В коробку, закреплённую горизонтально на углу стола, помещён однородный стержень. Он привязан нитью к крышке. Нити же, прикреплённые к концам стержня, выходят наружу через отверстия снизу (рис. 1). К ним можно подвешивать скрепки.  Рис. 1
Предложите и обоснуйте способ найти массу стержня «в скрепках». Проведите необходимые измерения и обработку данных и оцените погрешность результата.
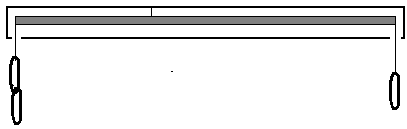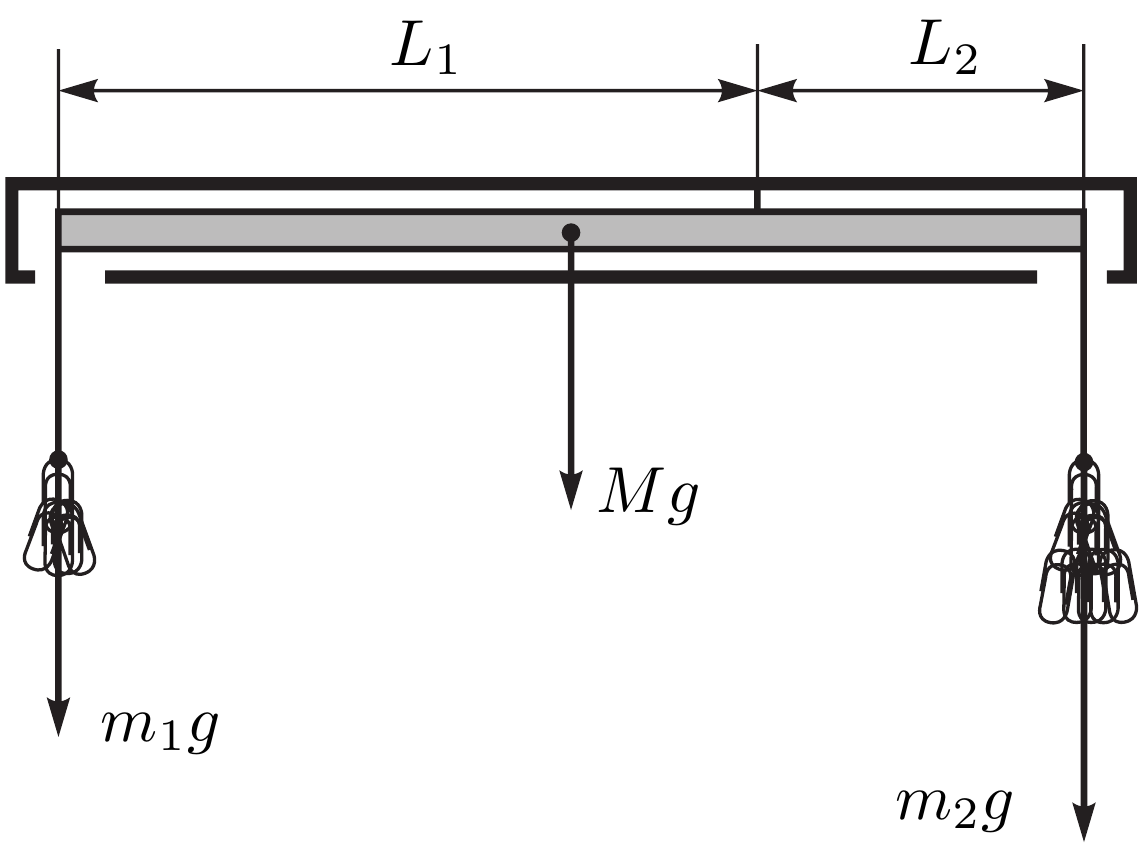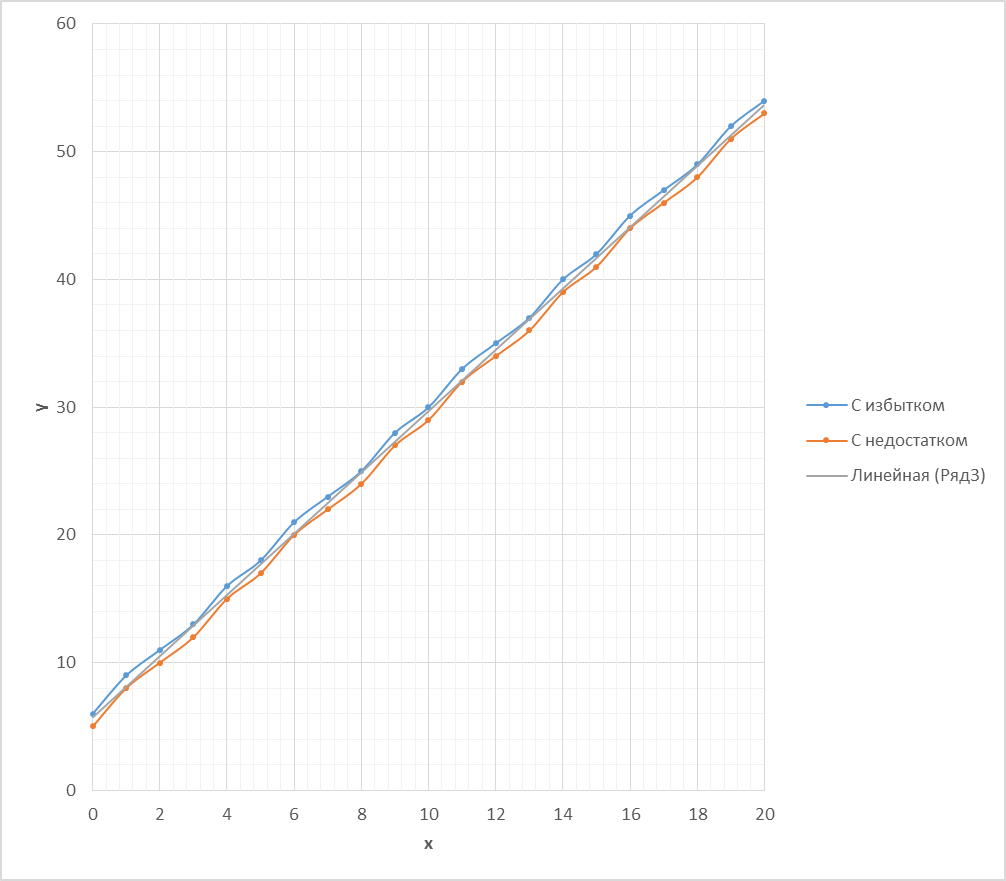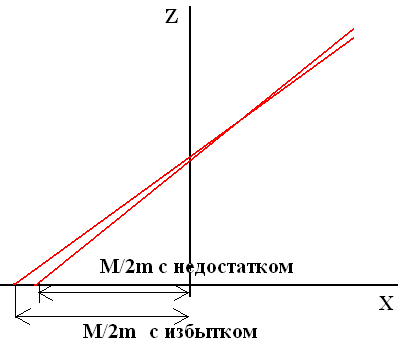
Предложите и обоснуйте способ найти как можно точнее массу стержня «в скрепках». Проведите необходимые измерения и обработку данных и оцените погрешность результата.
Решение: Метод Пусть большее плечо (расстояние от конца стержня до точки подвеса) равно $L_1$, меньшее плечо $-L_2$ а масса стержня $M$. Найдём соотношение для масс подвешенных грузов $m_2$ и $m_1$, обеспечивающих равновесие. Из рассмотрения моментов сил имеем:\[m_2L_2=m_1L_1+\frac{M(L_1+L_2)}{2},\]ведь сила тяжести стержня приложена к его середине, а тогда её плечо — это ${(L_1-L_2)}/{2}$ (рис.2).  Введём массу скрепки $m$, тогда в переменных $x = {m_1}/{m}$ и $ y = {m_2}/{m}$ \[y = \lambda x + {\mu(\lambda -1)}/{2}\] где $ \lambda={L_1}/{L^2}$, а $\mu = {M}/{m}$. График зависимости $ y(x)$ – прямая с угловым коэффициентом $\lambda$, значение $y$ при $x=0$ — $y_0 ={\mu(\lambda -1)}/{2}$.Однако уравновесить систему целым числом скрепок не удаётся, то есть нельзя установить прямо из измерений зависимость $y$ от $x$. Но при заданном целом $x$ можно получить ближайшее целое $y$ с избытком (перевес) и с недостатком (недовес), когда длинная часть стержня упирается в крышку или дно коробки. Измерения и обработка Проводим для достаточного количества целых $x$ измерения $y$ с избытком и недостатком. $x$$ y$ (с недостатком)$ y$ (с избытком) $x$$ y$ (с недостатком)$ y$ (с избытком) $x$$ y$ (с недостатком)$ y$ (с избытком)056 72223 143940189 82425 15414221011 92728 16444531213 102930 17464741516 113233 18484951718 123435 19515262021 133637 205354 На листе миллиметровой бумаги в координатах $x y$ наносим точки. Соединяем ломаной экспериментально полученные точки с избытком – верхняя синяя линия, и с недостатком – нижняя красная линия, она получается из верхней сдвигом вниз на $1$. «Точный» прямолинейный график должен лежать в коридоре между этими ломаными. То же даст проведение единичных отрезков вниз от $ y$ с избытком, точный график должен пересекать все эти отрезки.Прикладывая линейку, находим граничные прямые с наибольшим и наименьшим наклоном, лежащие в коридоре. Если эти прямые сильно расходятся, то удлиняем коридор, проводя дополнительные измерения.  Определение массы Для граничных прямых определяем $ y_0$ и $\lambda$ и находим $\mu ={2 y_0}/{(\lambda -1)}$. После чего находим средние арифметические значения, а погрешность даётся половиной разницы максимального и минимального значения. В случае, отвечающим ломаным на нашем рисунке, $\lambda = 1.40$ и а $\Delta \lambda = 0.04$ и $\Delta \mu = 0.6$. Примечание  | $x$ | $ y$ (с недостатком) | $ y$ (с избытком) | | $x$ | $ y$ (с недостатком) | $ y$ (с избытком) | | --- | --- | --- | --- | --- | --- | --- | --- | --- | --- | --- | | 0 | 5 | 6 | | 7 | 22 | 23 | | 14 | 39 | 40 | | 1 | 8 | 9 | | 8 | 24 | 25 | | 15 | 41 | 42 | | 2 | 10 | 11 | | 9 | 27 | 28 | | 16 | 44 | 45 | | 3 | 12 | 13 | | 10 | 29 | 30 | | 17 | 46 | 47 | | 4 | 15 | 16 | | 11 | 32 | 33 | | 18 | 48 | 49 | | 5 | 17 | 18 | | 12 | 34 | 35 | | 19 | 51 | 52 | | 6 | 20 | 21 | | 13 | 36 | 37 | | 20 | 53 | 54 |
Ответ: \[\mu_{ср} = 8.2\]  а $\Delta \lambda = 0.04$ и $\Delta \mu = 0.6$. Примечание В переменных $z = \mathrm y – x$ соотношение $(1)$ даёт: $z = k(x + {\mu}/{2})$, где $k =\lambda – 1$. При $z = 0$ тогда $x=-{\mu}/{2}$ и можно «прочитать» искомую массу на графике по пересечению граничных прямых с горизонтальной осью.Возможно, участники олимпиады ограничатся всего двумя измерениями; если при этом максимальное $x$ будет достаточно большим ($\sim20$), то проведение граничных прямых (диагоналей параллелограмма) может дать неплохую точность. Но этот способ всё же не самый точный...
Темы:
E, Механика, Статика, IEPhO, Момент сил